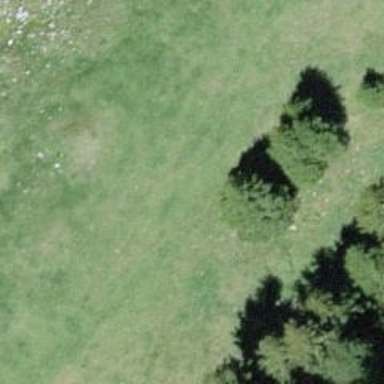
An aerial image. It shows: Needle-leaved tree in its natural environment.